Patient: sex M, age 35
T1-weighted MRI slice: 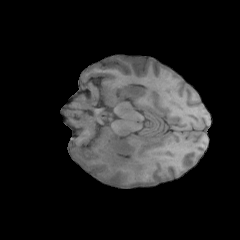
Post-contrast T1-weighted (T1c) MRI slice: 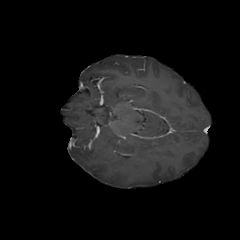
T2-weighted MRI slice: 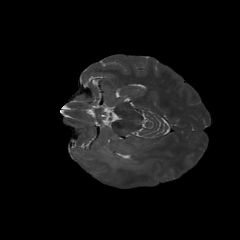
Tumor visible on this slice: yes
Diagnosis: Astrocytoma, IDH-wildtype
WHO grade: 2